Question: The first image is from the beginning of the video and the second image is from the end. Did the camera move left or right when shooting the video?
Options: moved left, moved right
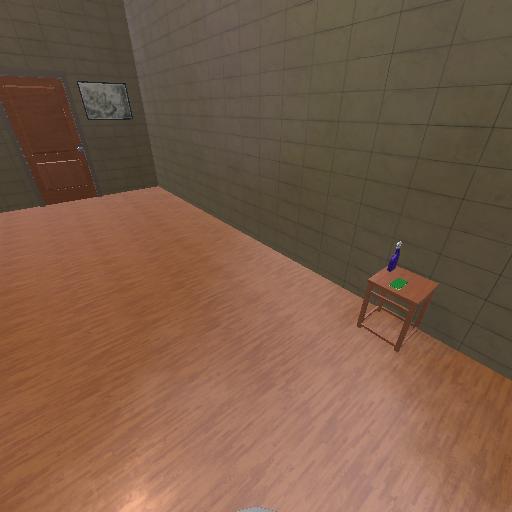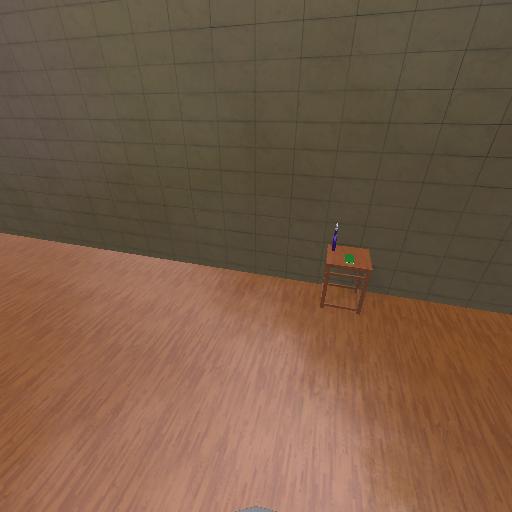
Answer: moved left